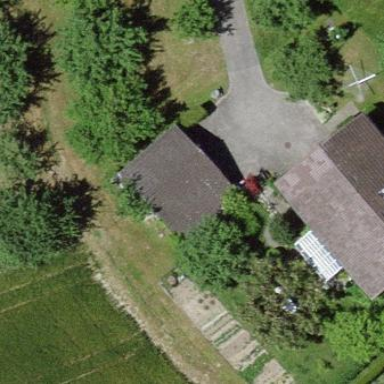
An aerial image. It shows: Garage.